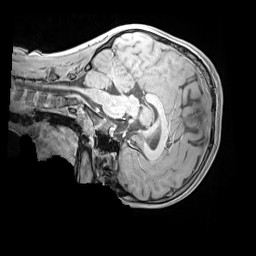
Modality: MP2RAGE
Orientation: sagittal
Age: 9
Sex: male
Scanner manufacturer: siemens
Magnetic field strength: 3 T
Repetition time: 4 s
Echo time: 0.00303 s